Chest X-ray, PA view. Patient: 29 years old, sex F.
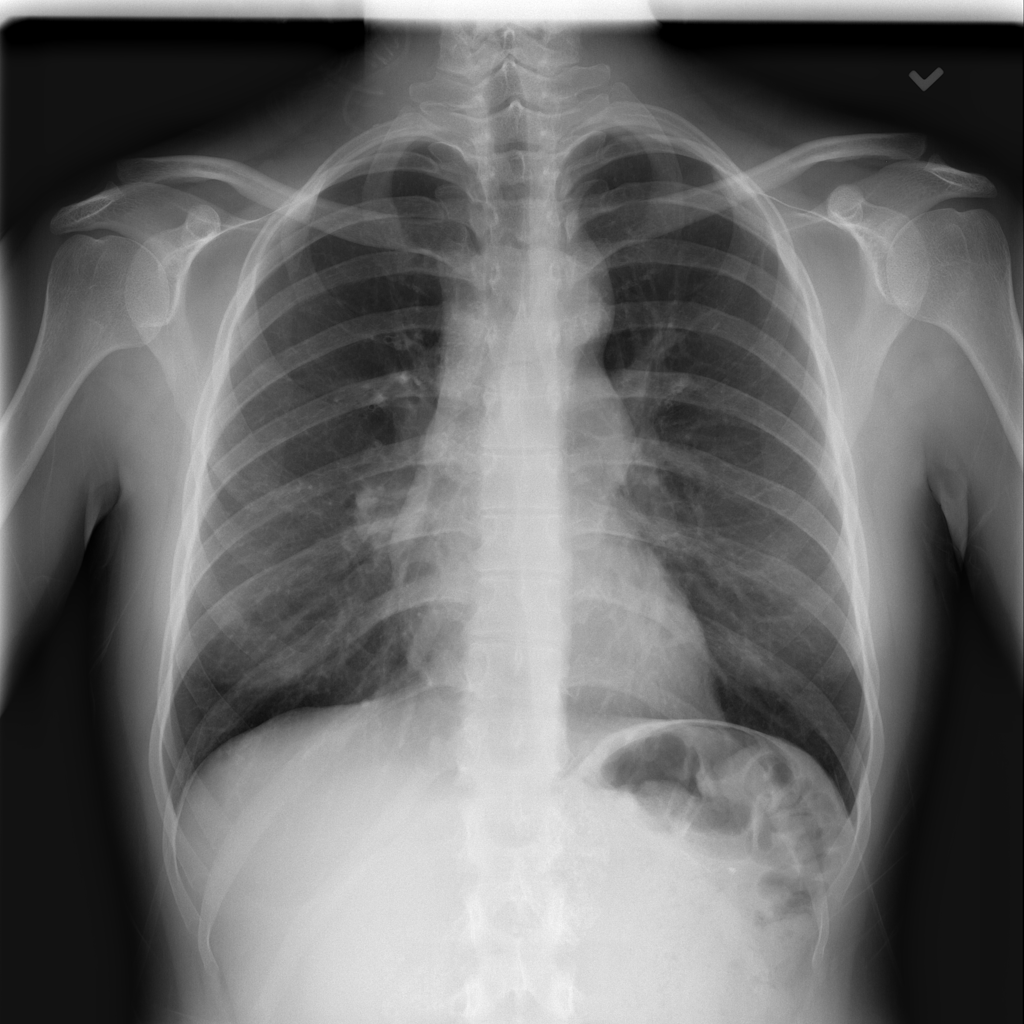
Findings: No Finding